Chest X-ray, AP view. Patient: 50 years old, sex M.
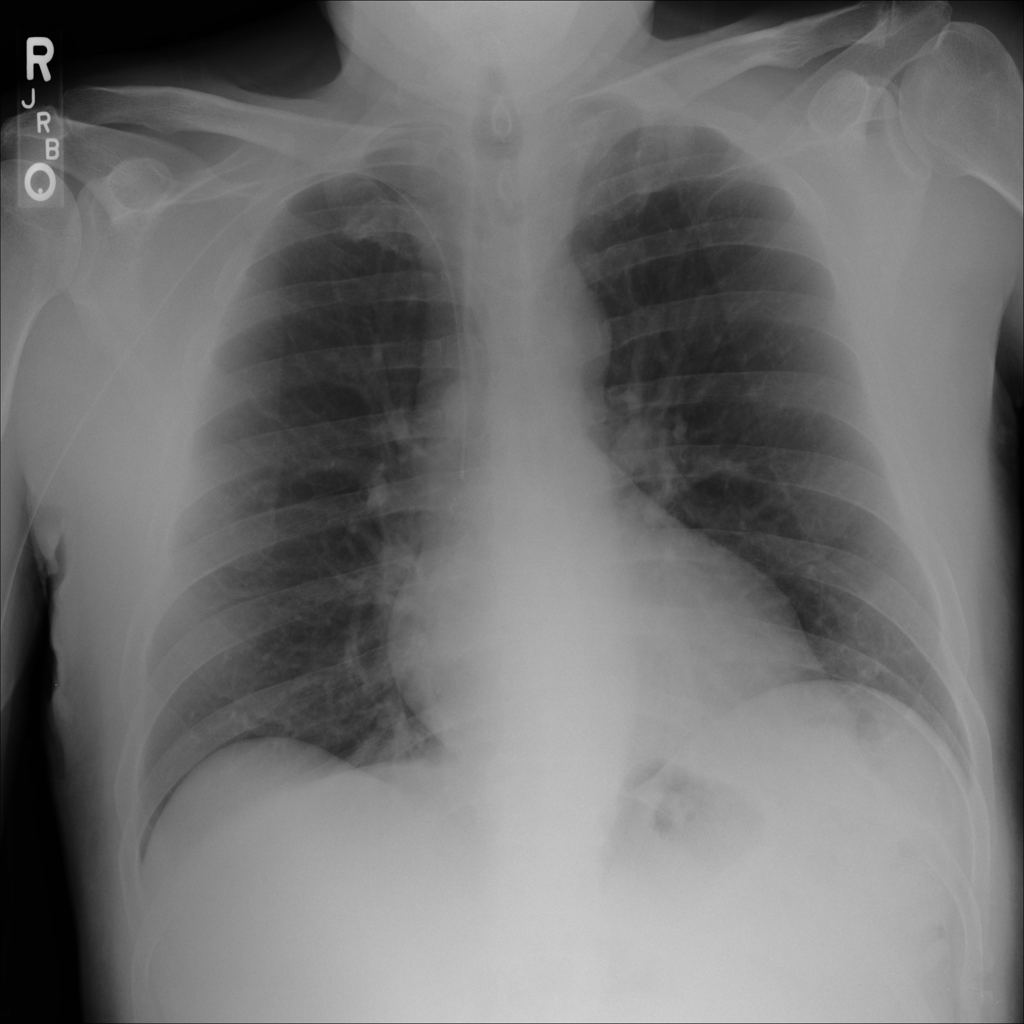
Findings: No Finding